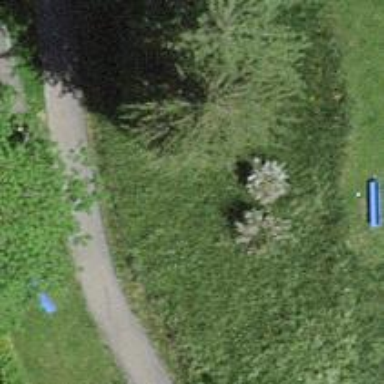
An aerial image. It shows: Park filled with evergreen needle-leaved trees.